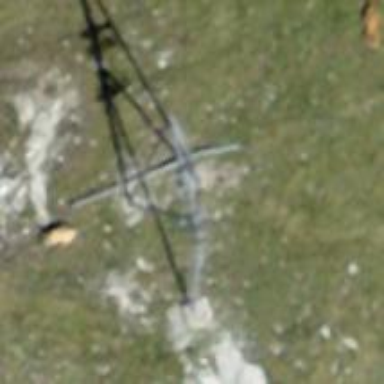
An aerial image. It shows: Pylon for aerialway.